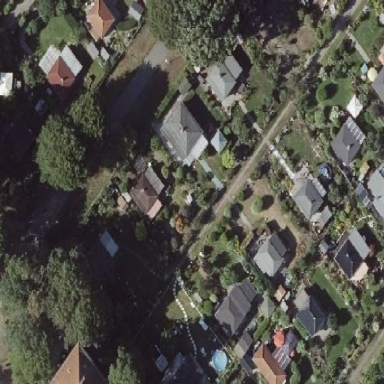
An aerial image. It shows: Plot within allotments.